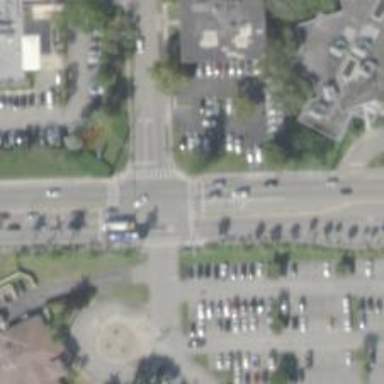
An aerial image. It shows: Primary road with asphalt surface. There is separate sidewalk.